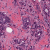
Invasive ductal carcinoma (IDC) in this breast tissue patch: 1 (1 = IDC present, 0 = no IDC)